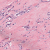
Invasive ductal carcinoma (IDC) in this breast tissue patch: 0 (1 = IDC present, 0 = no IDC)